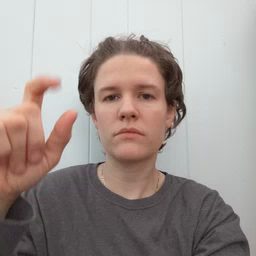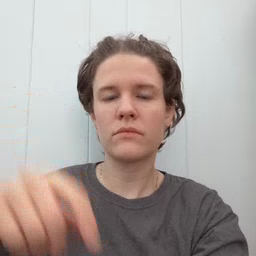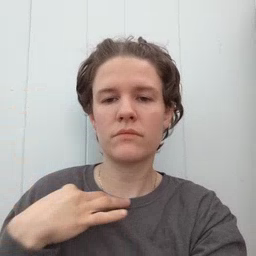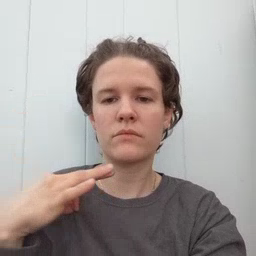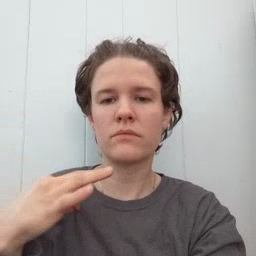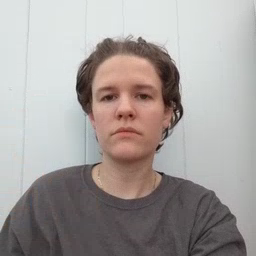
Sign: shirt